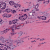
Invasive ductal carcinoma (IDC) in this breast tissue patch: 1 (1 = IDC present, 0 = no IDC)